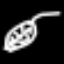
Label: leaf